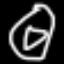
Label: donut